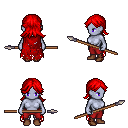
a pixel art fantasy rpg character, female body template, dark elf, purple skin, red tattered cape, red pants, red loose hair, brown shoes, spear, four views (front, back, left, right), 2x2 character sprite sheet, small pixel art, hard edges, no anti-aliasing